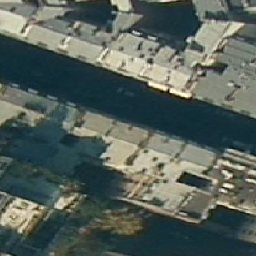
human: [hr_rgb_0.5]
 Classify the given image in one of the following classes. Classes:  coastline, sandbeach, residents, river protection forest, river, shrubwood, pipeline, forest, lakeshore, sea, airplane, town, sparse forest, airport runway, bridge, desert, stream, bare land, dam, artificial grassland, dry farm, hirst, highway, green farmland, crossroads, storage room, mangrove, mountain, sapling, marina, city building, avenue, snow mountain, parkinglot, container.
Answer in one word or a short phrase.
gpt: city building